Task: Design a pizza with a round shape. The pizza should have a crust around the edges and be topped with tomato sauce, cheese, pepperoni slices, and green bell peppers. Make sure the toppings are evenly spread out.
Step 121:
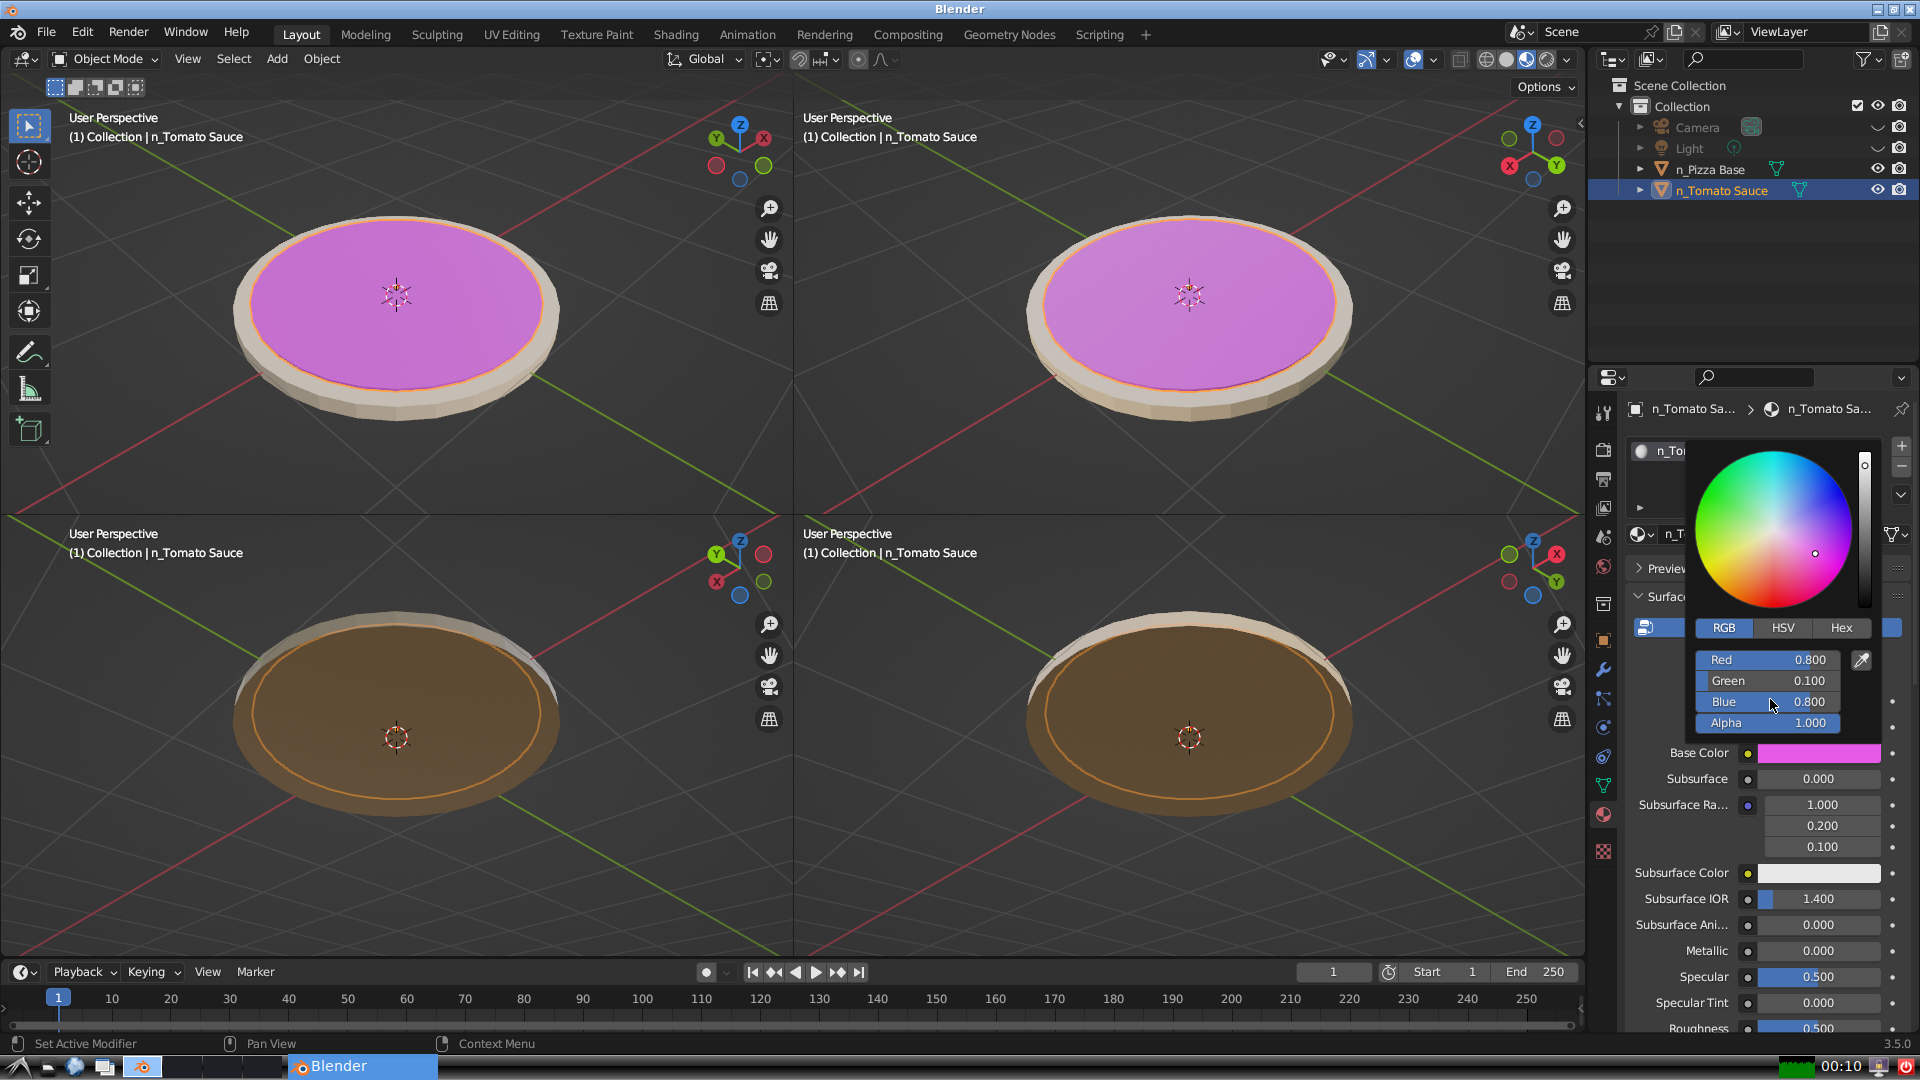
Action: click: no